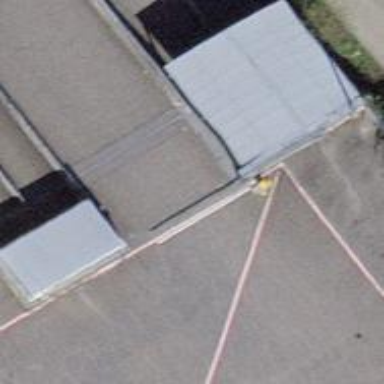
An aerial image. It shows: Lift gate barrier.